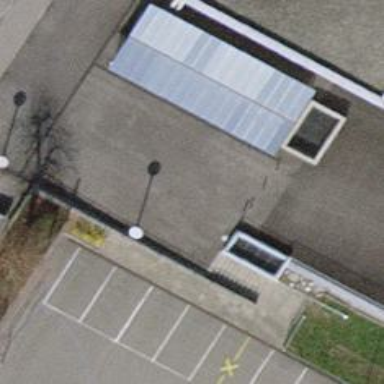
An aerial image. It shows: Bollard.